Aerial crown-view tile of a tropical tree (Barro Colorado Island, Panama), acquired 20241014:
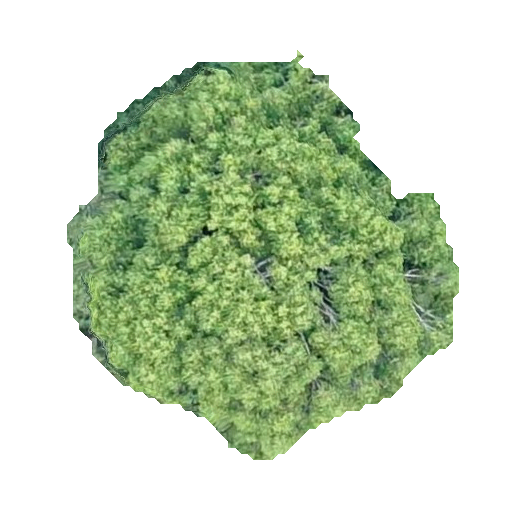
Species: Guatteria lucens
GBIF accepted scientific name: Guatteria lucens
Crown area: 167.688 m²